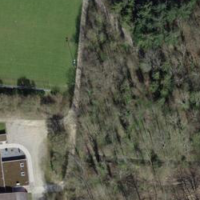
EUNIS habitat code: 41
Species observed at this site:
Fraxinus excelsior